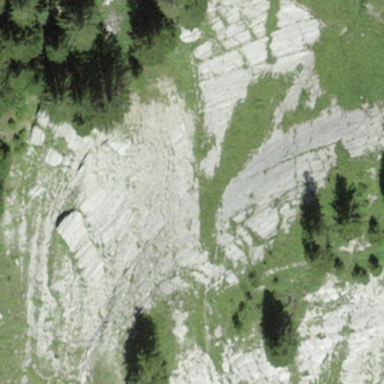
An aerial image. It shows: Landscape of bare rock.